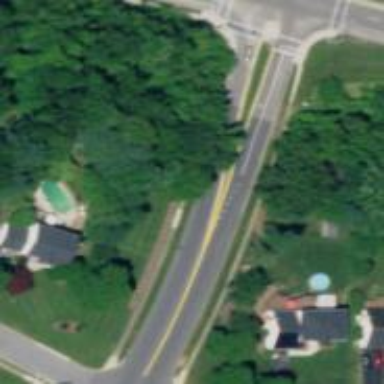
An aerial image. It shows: Tertiary road with separate sidewalk.